Interaction volume radius: 10 \u00c5
Interaction volume height: 15 \u00c5
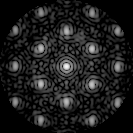
Disorder parameter: 0.3008